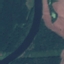
Label: River